Aerial crown-view tile of a tropical tree (Barro Colorado Island, Panama), acquired 20240611:
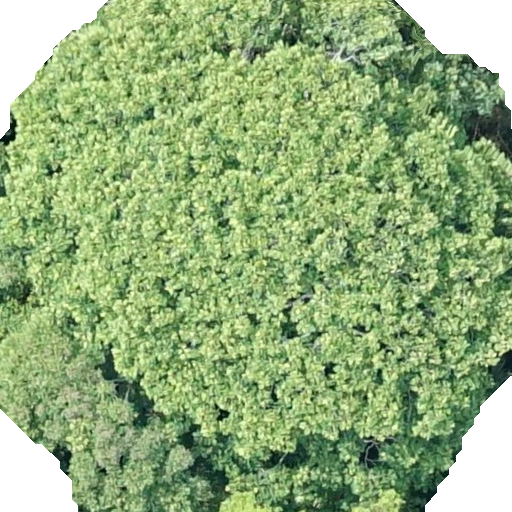
Species: Dipteryx oleifera
GBIF accepted scientific name: Dipteryx oleifera
Crown area: 443.214 m²